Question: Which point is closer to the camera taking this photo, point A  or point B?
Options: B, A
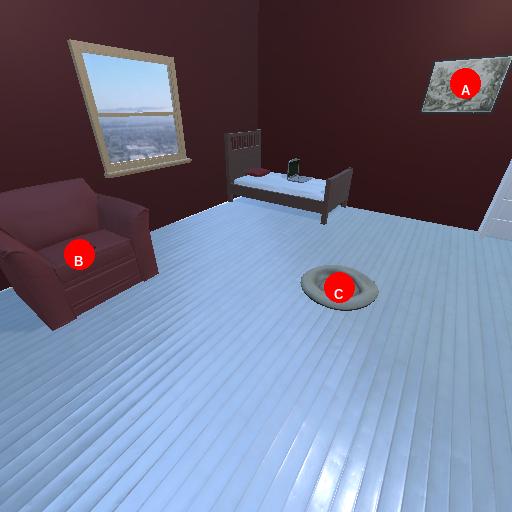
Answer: B